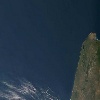
Label: water